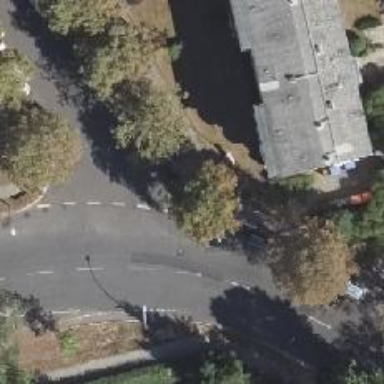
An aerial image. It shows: Sidewalk along the footway.